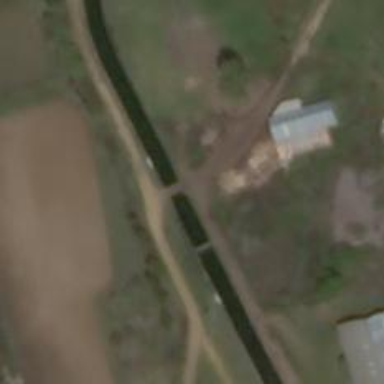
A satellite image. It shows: Track road with bridge.